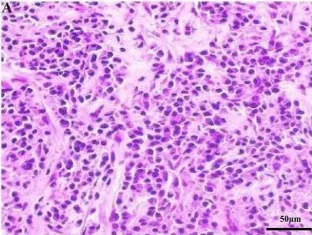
(A, B) Microscopic image of the focal hepatic lesion showing a mixture of inflammatory cells in a background of dense fibrous tissues (HE stain, magnification power: x200).
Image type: pathology (h&e)